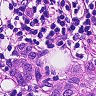
Metastatic tissue present: yes